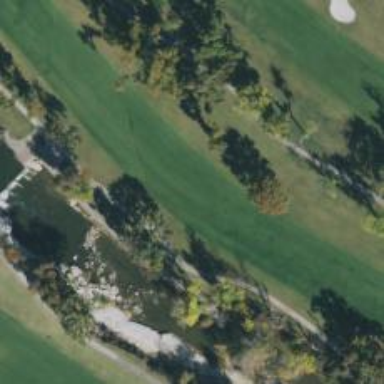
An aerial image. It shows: Golf hole.